Question: I was trying to undo changes on my project to the last committed Source Control state, however when I pressed 'Discard all changes' weird behaviour happened.
The first time some of the files reverted whilst others didn't. So I pressed the button again and a blurb popped up saying something about needed to re-save the 'xcworkspace'. I pressed okay and half my files disappeared from the xcode file list on the left, really random files that hadn't been edited at all. So I decided to press revert again to see if I could get back to my original state, and now all my files have disappeared from the xcworkspace. So my screen now looks like this:

I have tried restoring the files from my trash (as this is where random ones have appeared) but the workspace is never restored. I use MapBox so I have 2 projects building in to 1 workspace, but the podfile will now not install.
Can anyone give me advice on how to get this back to it's original state as I have been trying for a few hours but can't find any information.
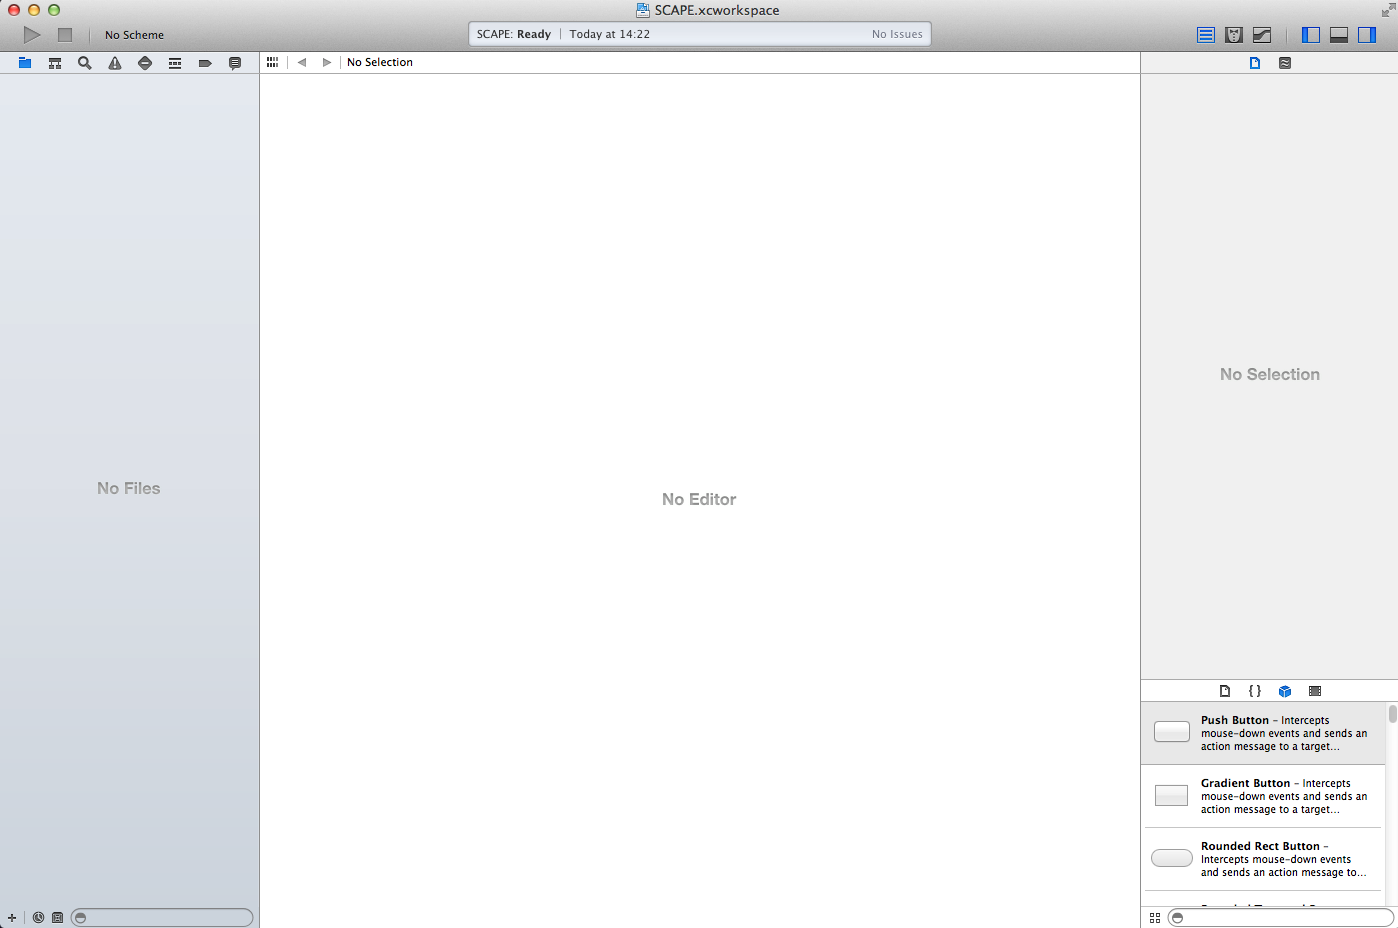
Answer: I felt horrible when I did this. I really thought I had to rebuild everything over again. Luckily, it was easy to repair.
Xcode removed all the "non-essential" files. This includes your Podfile (and if applicable, GoogleService-Info.plist).
1. Go to Terminal and create a Podfile in your project folder $ pod init
2. Update your Podfile with the pods you need
3. Run $ pod install
(4.) To re-generate the GoogleService-Info.plist file, go to your console.firebase.google.com > Settings > Project Settings > Download the latest config file for the appropriate project iOS app and save to your local project folder. Your workspace should recognize the file in the Project Navigator list.
Once you open your workspace, select new Scheme and everything should be back to normal.
Go to Terminal
> git add -A
to add the pod files, then
> git commit -m "Save pod files"
to save pod files. I believe git from Xcode ignores the pod and scheme files.